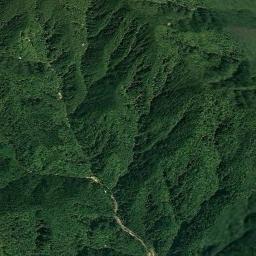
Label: mountain